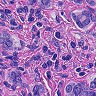
Metastatic tissue present: yes